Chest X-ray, PA view. Patient: 58 years old, sex F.
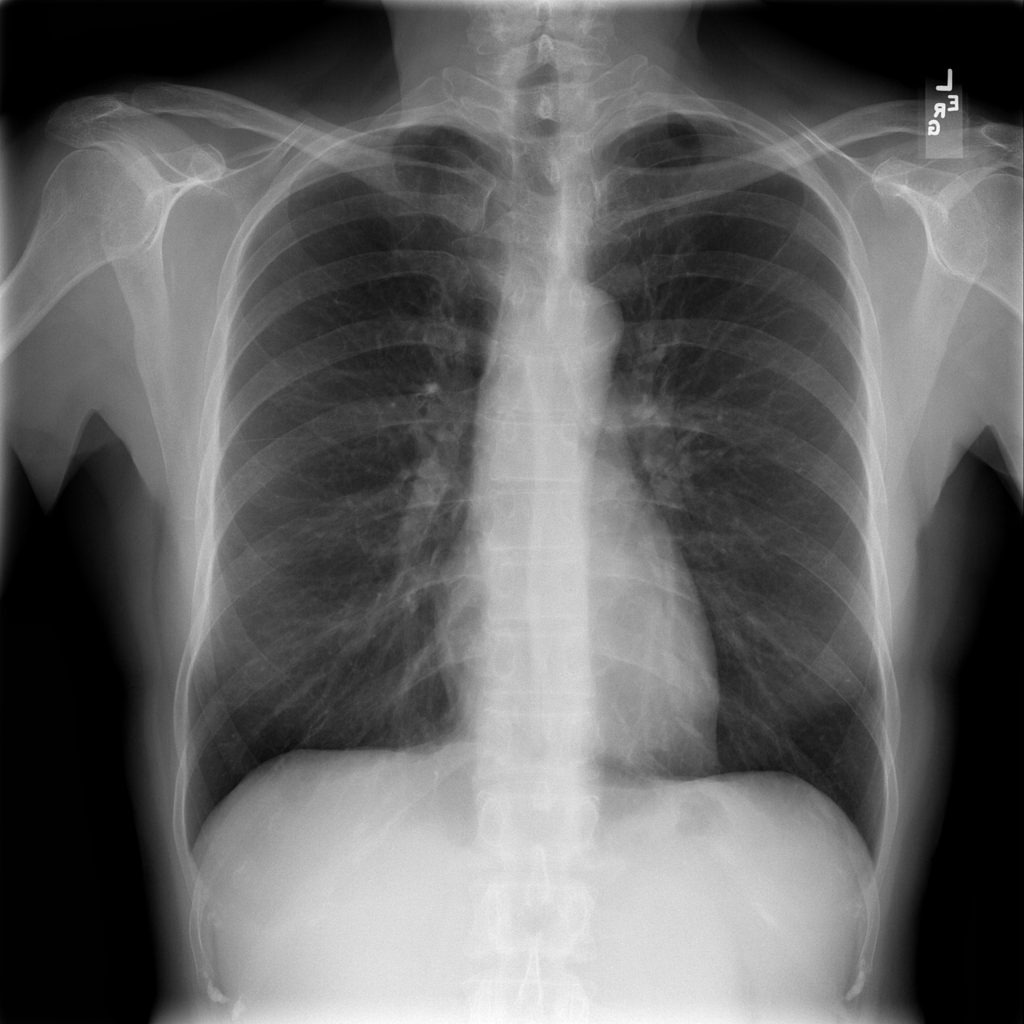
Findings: No Finding